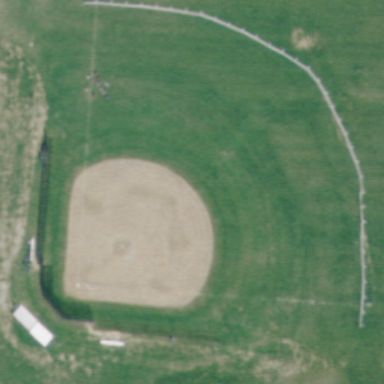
This is an old baseball diamond .